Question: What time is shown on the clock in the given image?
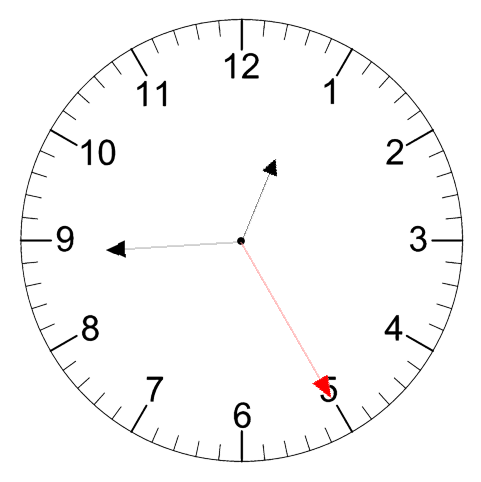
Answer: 12:44:25